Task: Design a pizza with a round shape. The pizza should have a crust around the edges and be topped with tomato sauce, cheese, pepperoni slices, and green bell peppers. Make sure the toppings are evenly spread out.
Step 659:
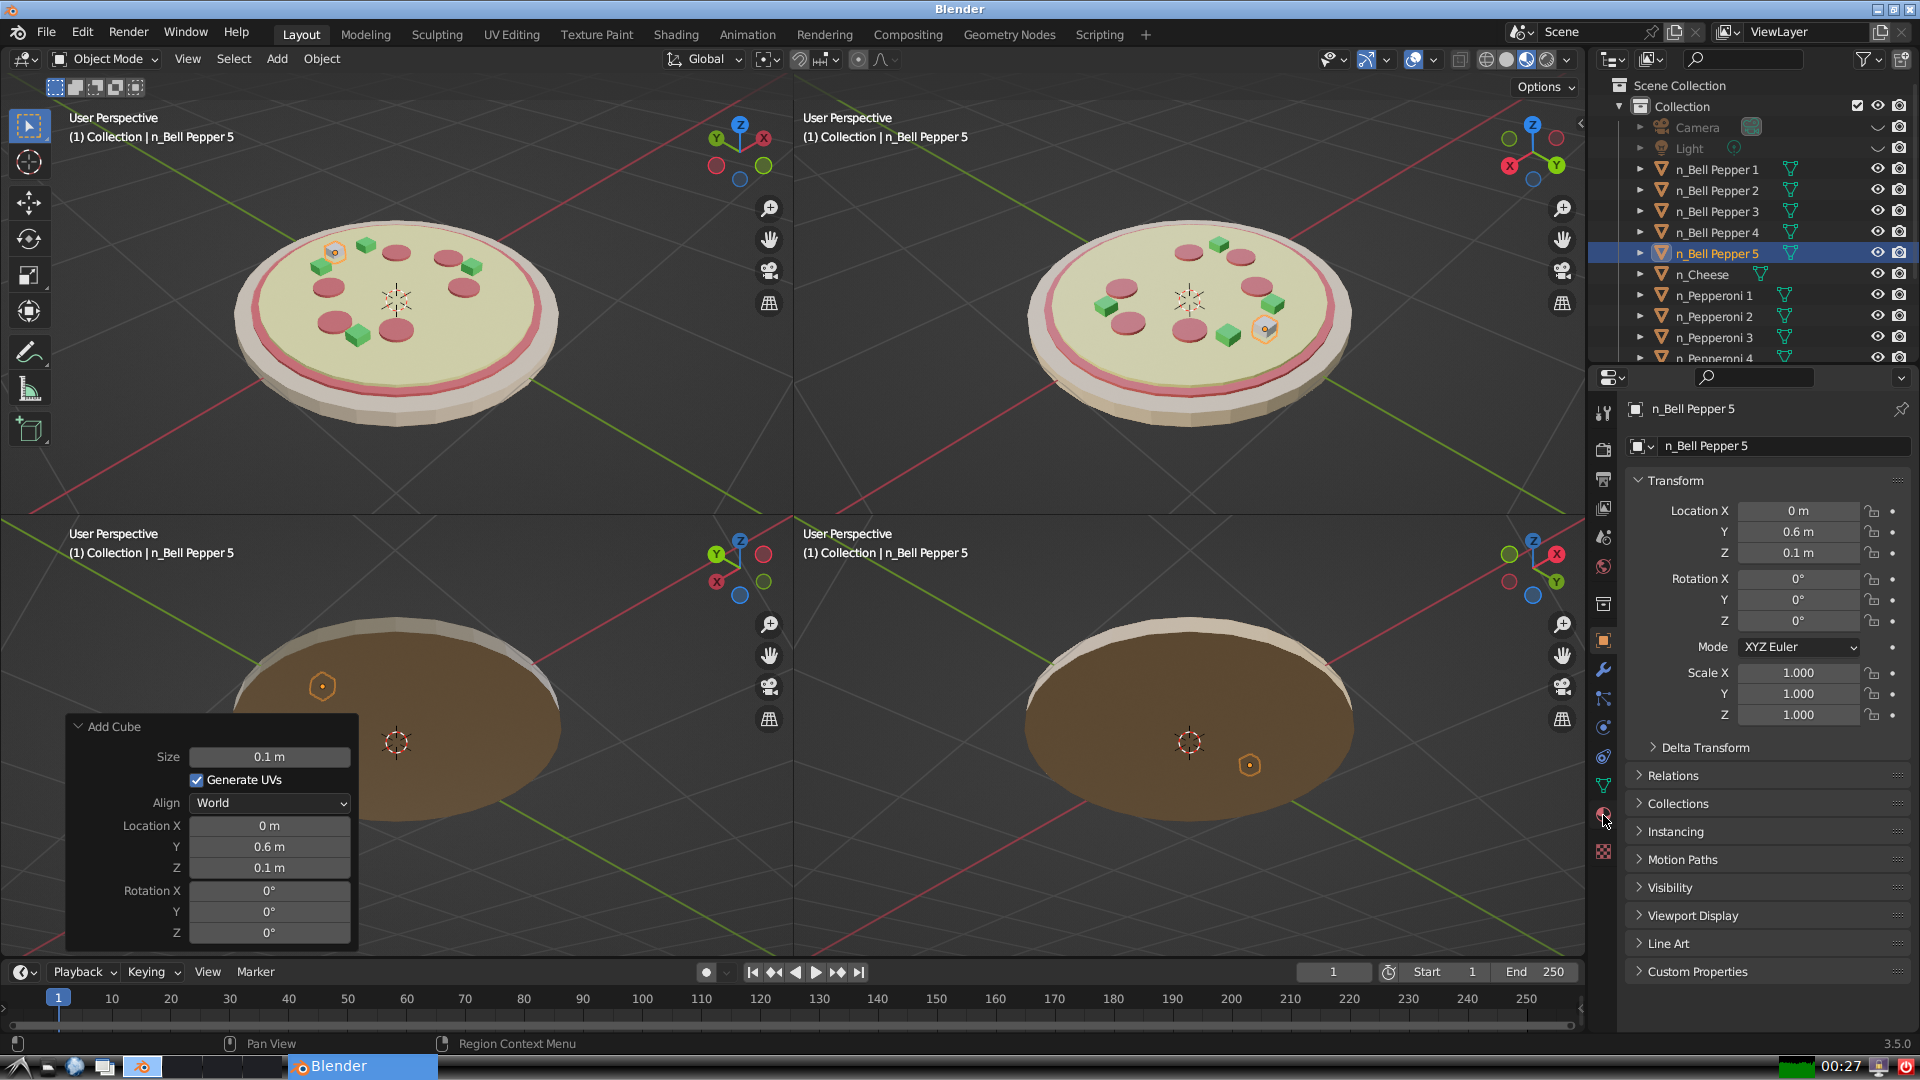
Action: click: no